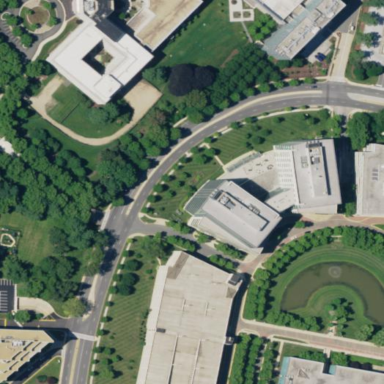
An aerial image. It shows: Office building.